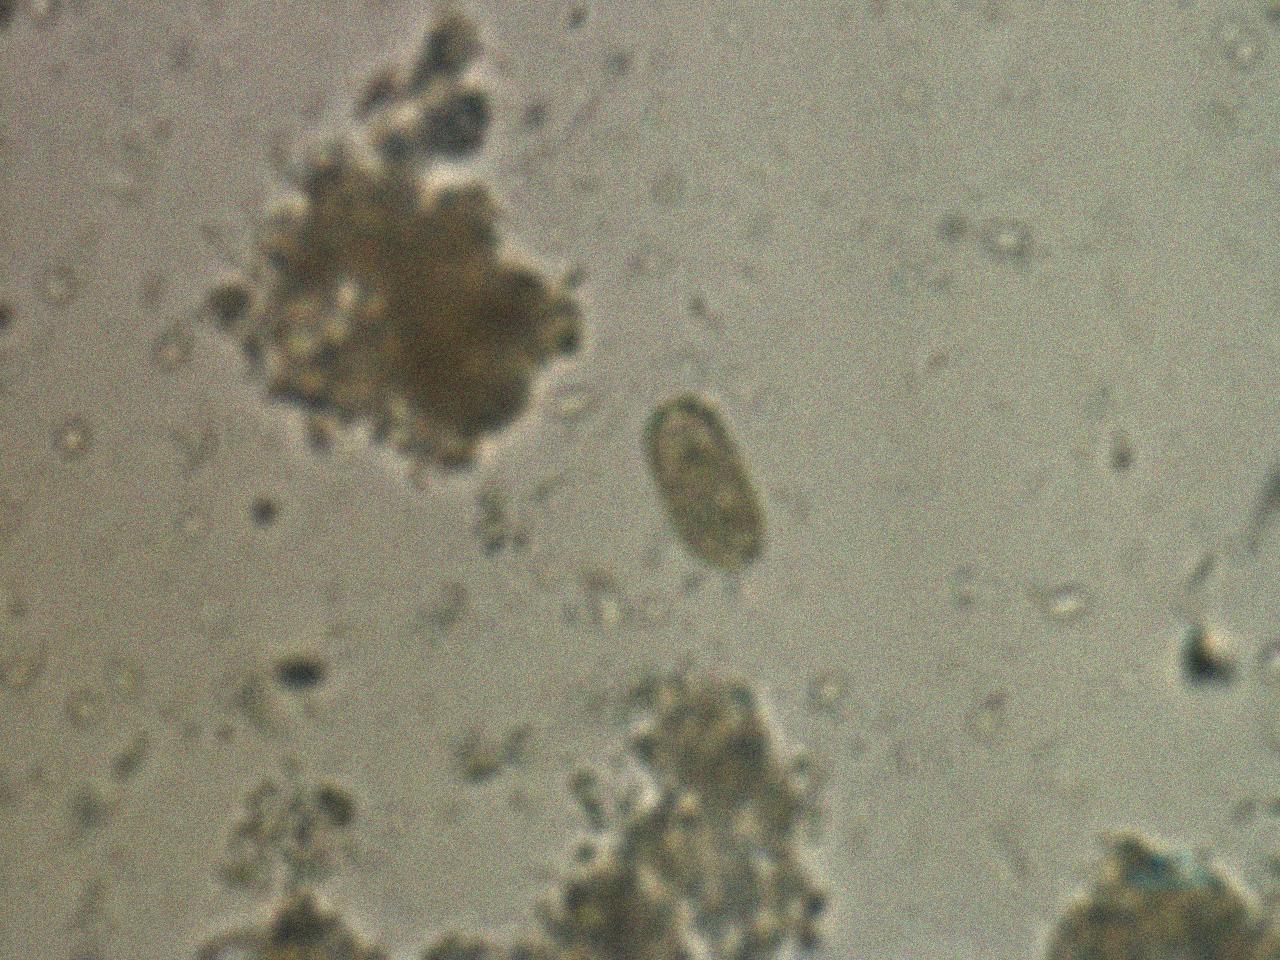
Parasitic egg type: Capillaria philippinensis